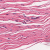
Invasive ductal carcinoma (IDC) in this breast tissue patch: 0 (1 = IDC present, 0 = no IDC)